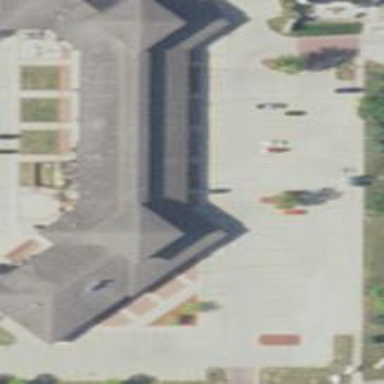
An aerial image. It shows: Commercial building.